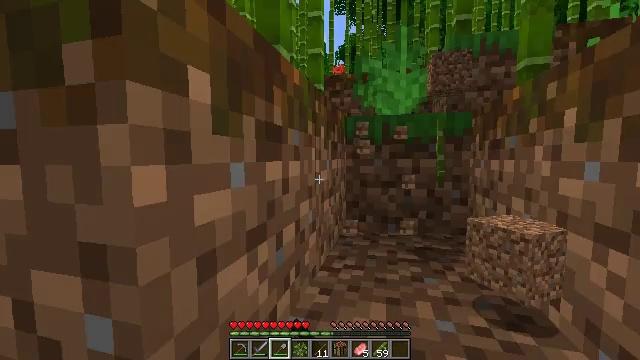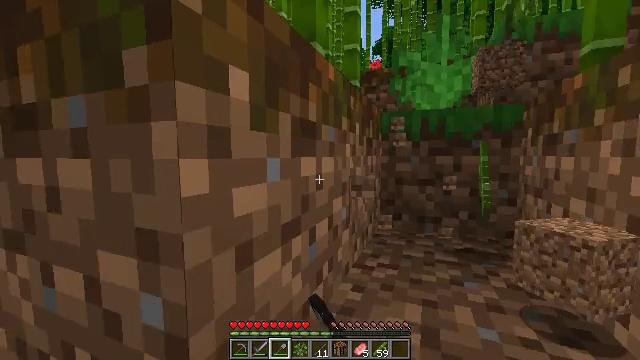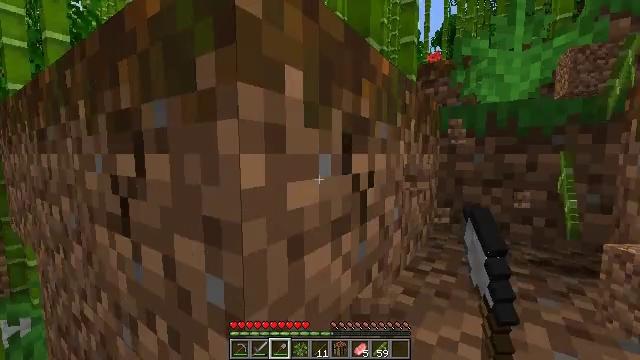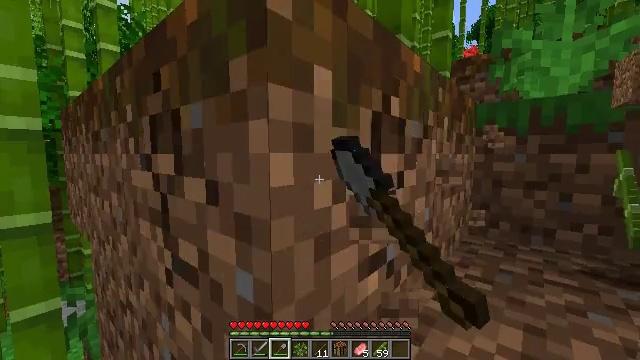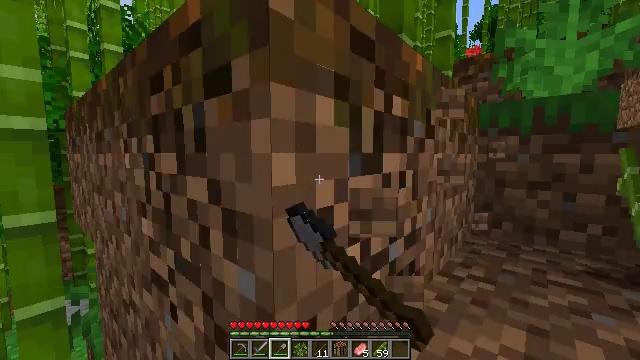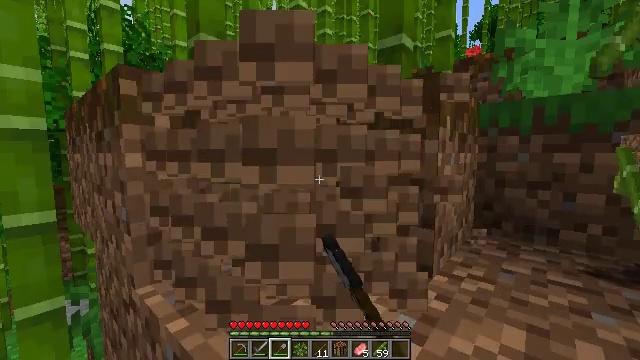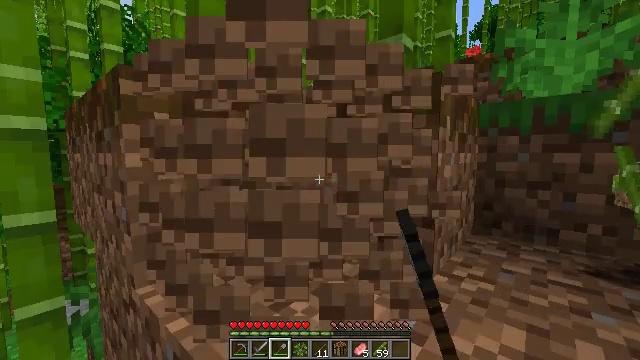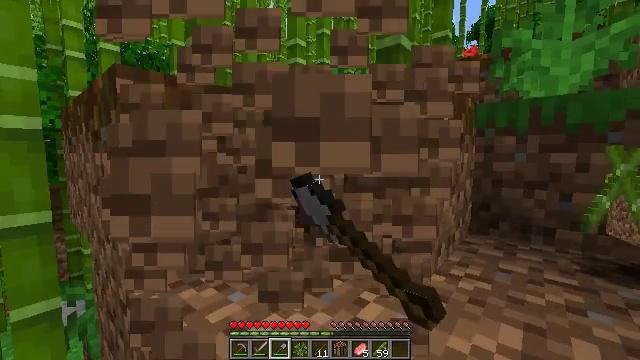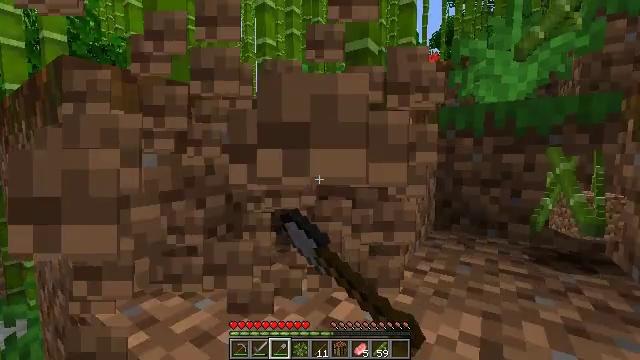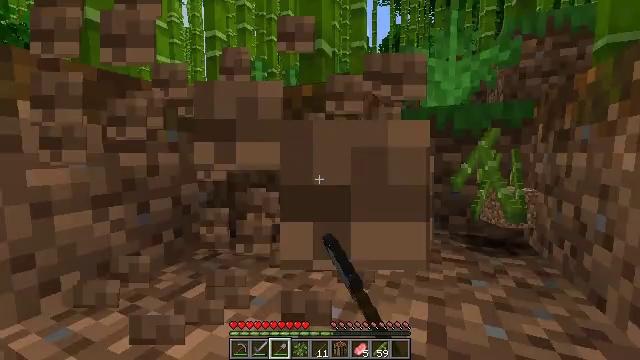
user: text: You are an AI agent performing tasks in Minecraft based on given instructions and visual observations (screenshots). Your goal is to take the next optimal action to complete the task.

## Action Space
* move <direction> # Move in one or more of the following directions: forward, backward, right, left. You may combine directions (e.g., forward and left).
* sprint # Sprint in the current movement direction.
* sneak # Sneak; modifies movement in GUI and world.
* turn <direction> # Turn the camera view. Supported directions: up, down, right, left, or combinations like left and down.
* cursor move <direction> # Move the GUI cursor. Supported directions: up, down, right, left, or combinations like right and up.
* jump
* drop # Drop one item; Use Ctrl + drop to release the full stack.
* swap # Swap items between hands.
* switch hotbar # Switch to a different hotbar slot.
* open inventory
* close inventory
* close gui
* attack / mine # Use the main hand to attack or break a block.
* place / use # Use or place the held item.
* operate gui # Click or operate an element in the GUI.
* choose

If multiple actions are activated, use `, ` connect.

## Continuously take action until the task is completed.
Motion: motion action
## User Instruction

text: Gather the podzol block.
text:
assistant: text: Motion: turn left, attack / mine
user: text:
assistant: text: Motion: turn left, attack / mine
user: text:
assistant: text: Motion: turn left, attack / mine
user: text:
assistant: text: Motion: attack / mine
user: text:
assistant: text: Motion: attack / mine
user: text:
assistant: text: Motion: attack / mine
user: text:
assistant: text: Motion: attack / mine
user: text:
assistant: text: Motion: turn right, attack / mine
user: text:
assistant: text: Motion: turn right, attack / mine
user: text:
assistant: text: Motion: attack / mine